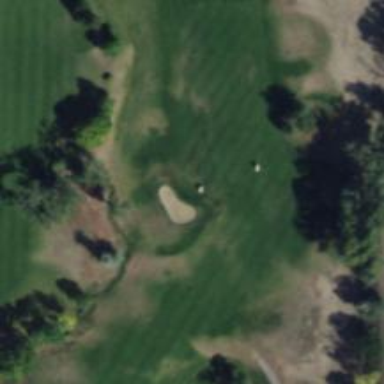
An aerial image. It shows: Grassy area designated as golf fairway.